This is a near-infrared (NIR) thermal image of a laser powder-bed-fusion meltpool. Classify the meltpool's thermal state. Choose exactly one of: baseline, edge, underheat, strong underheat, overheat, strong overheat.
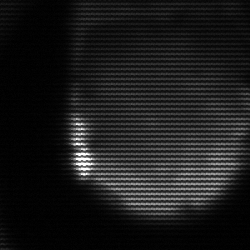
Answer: edge